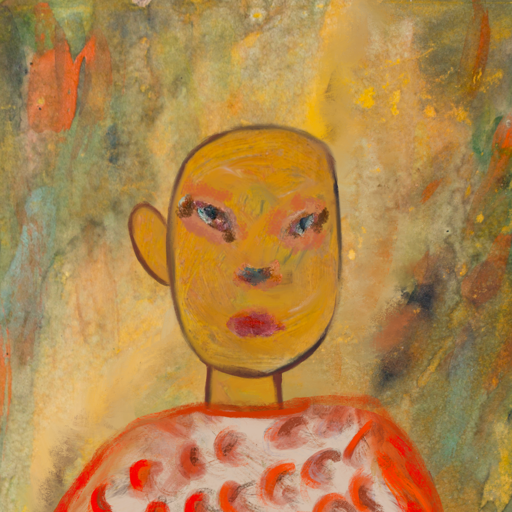
Background: Comrade, Head And Neck Front: After_Raid, Face Front: Boggyland, Bust: Rupkatha, Hair Front: Blank, Head Accessory: Blank, Second Necklace: Blank, Necklace: Blank, Baby: Blank